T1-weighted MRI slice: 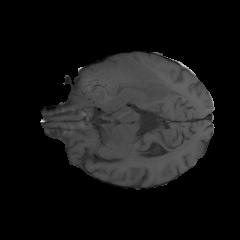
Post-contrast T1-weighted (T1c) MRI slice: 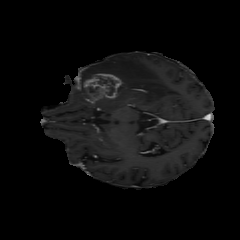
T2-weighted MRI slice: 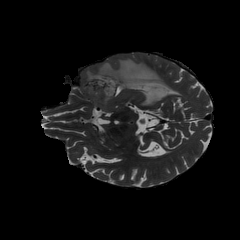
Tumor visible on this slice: yes